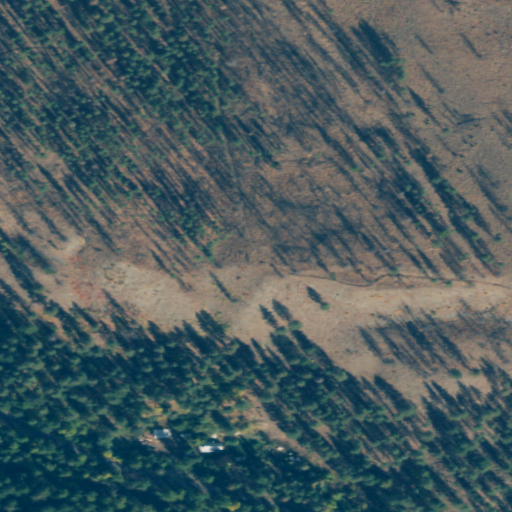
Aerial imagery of valley in Washington named Grouse Hollow containing grassland, evergreen forest, shrub, low intensity development, open development, woody wetlands, and medium intensity development